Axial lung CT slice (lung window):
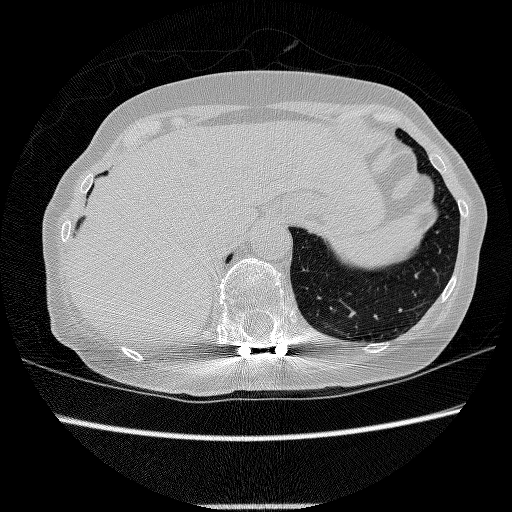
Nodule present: no